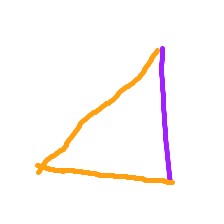
Shape: triangle